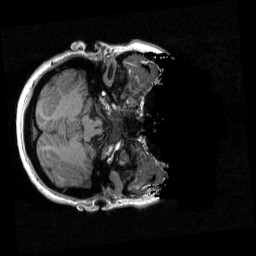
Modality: T1w
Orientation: axial
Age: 26
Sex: female
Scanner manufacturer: siemens
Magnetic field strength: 3 T
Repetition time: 2.3 s
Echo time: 0.00298 s